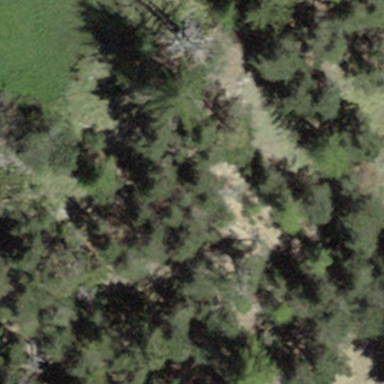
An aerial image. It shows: Forest with mix of needleleaved trees.